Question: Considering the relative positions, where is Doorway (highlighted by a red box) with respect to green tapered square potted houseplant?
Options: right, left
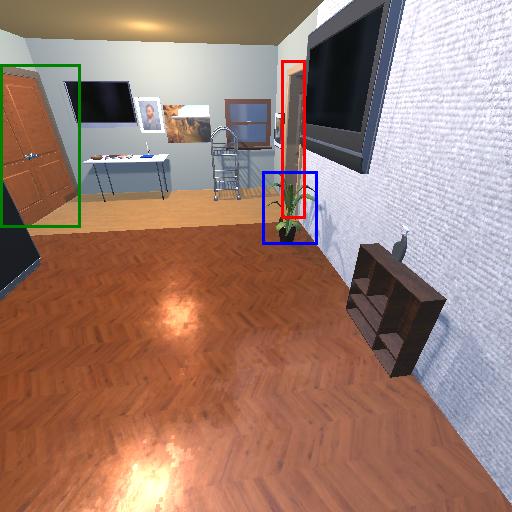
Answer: right